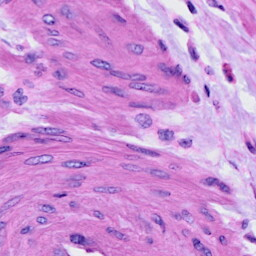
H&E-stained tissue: Cervix